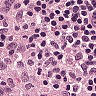
Metastatic tissue present: no